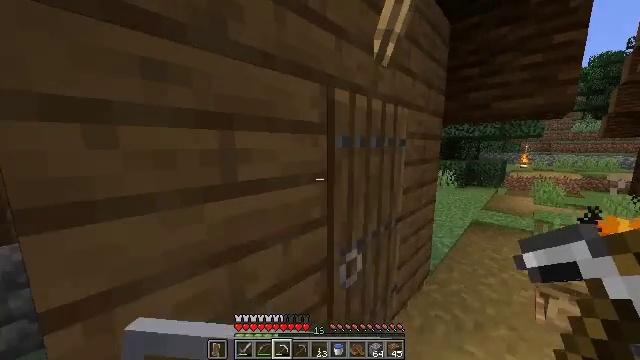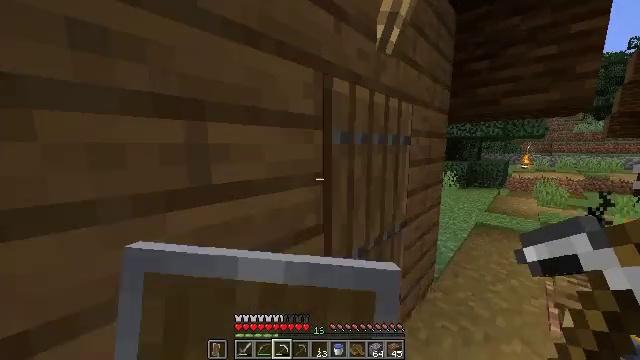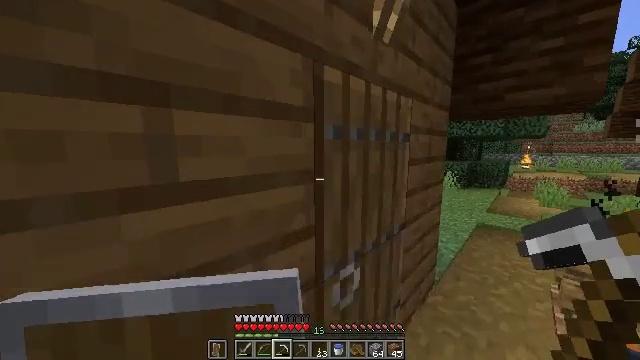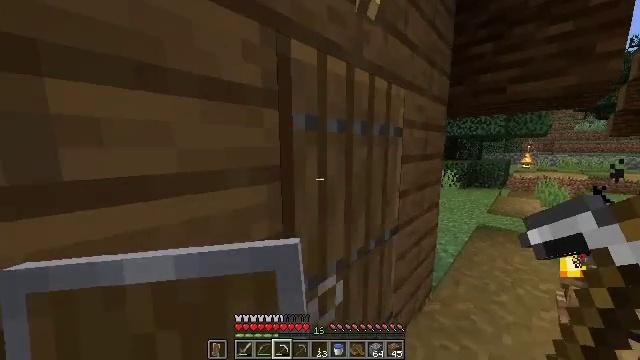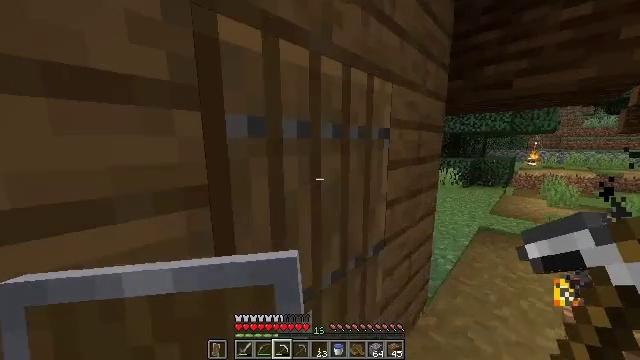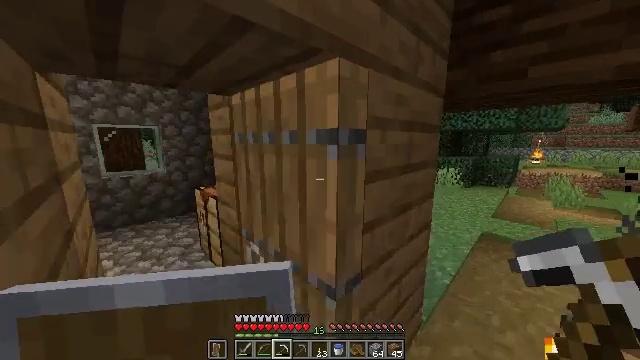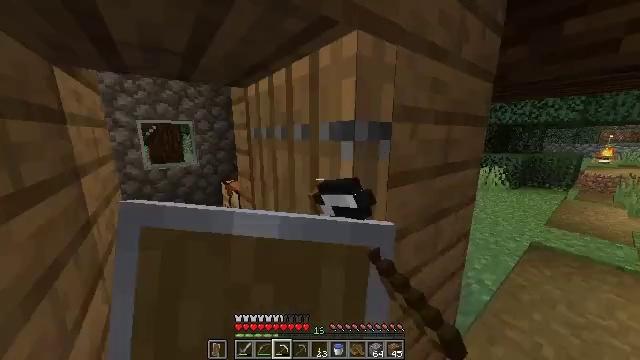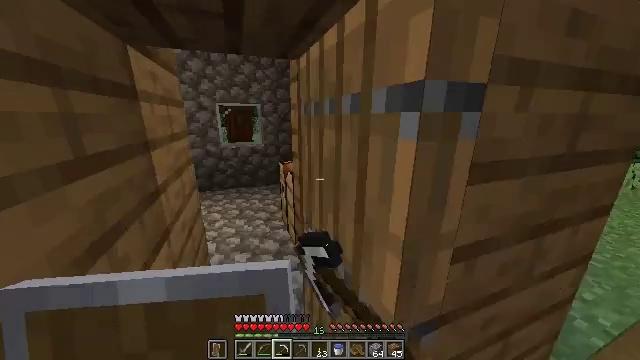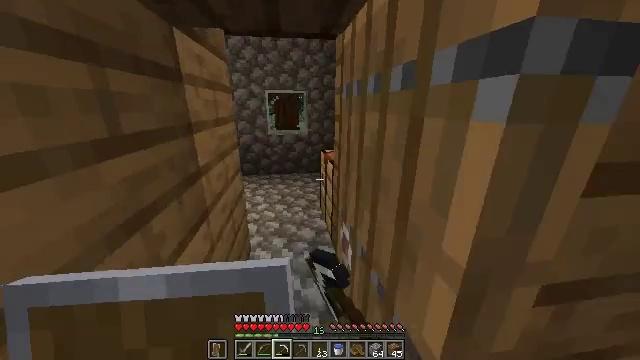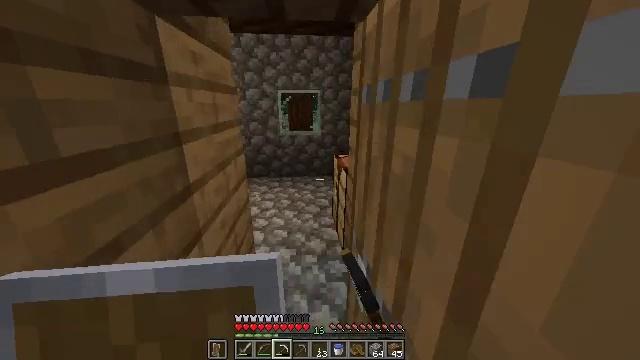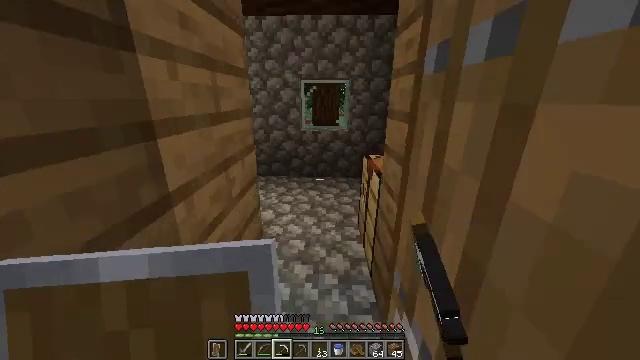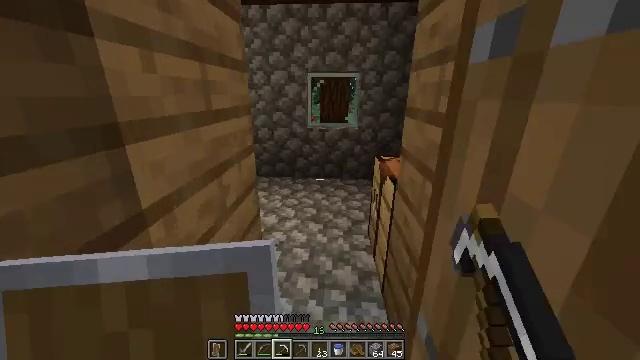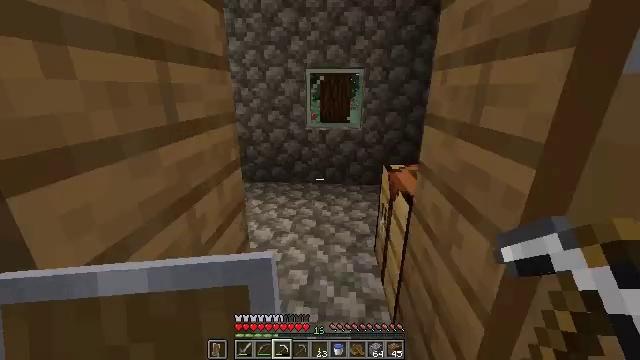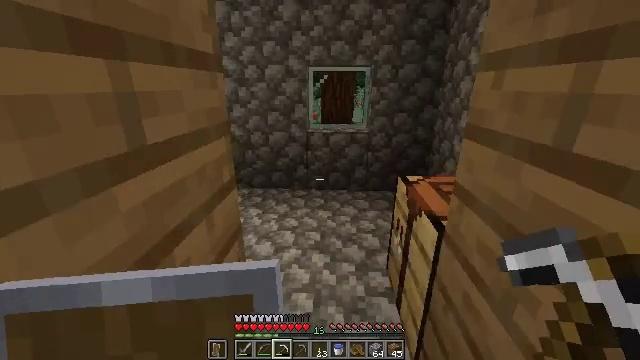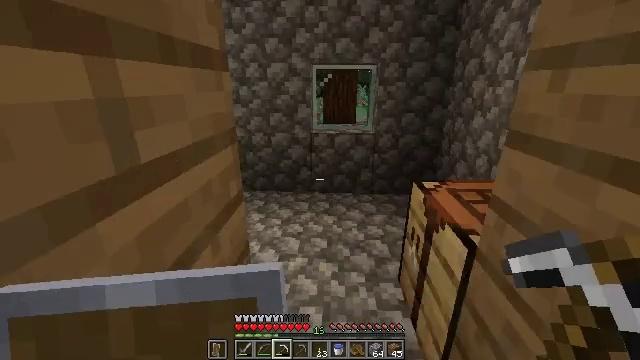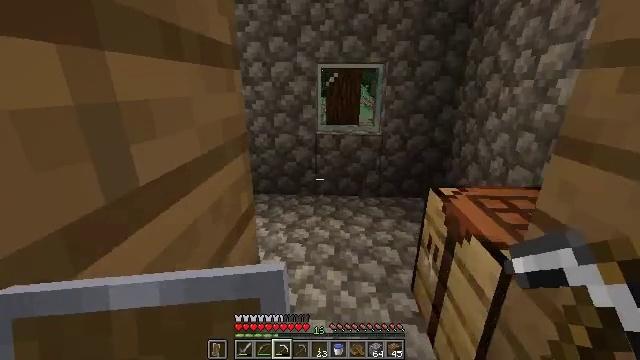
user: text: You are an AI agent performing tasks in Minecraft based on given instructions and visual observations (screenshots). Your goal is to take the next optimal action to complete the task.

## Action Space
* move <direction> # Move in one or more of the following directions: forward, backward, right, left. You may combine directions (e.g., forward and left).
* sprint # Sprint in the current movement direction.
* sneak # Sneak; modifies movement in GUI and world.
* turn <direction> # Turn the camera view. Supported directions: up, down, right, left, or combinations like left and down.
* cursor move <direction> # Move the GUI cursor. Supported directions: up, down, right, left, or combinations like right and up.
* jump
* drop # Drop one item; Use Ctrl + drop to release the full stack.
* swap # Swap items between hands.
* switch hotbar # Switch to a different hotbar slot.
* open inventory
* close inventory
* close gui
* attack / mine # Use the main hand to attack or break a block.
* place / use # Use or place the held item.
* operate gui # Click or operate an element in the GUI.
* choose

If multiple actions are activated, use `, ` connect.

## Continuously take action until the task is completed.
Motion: motion action
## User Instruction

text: craft item air
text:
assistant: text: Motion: move forward and move right, use / place
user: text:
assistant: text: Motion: move forward and move right
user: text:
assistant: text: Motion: move forward and move right
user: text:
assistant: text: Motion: move forward and move right
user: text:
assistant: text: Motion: move forward, use / place
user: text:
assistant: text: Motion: move forward, turn left and down, use / place
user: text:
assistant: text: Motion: move forward, turn left and down
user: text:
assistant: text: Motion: move forward, turn left and down
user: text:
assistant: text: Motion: move forward, turn left
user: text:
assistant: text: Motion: move forward, turn left
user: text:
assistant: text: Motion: move forward, turn left
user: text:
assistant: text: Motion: move forward
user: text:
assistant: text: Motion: move forward and move left
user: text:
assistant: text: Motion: move forward and move left
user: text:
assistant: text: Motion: move forward
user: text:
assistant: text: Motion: move forward, turn left
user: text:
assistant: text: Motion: move forward, turn left
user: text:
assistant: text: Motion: move forward
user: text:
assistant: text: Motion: move forward and move right
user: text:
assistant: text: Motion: move forward and move right
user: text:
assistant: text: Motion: move forward, turn left and down
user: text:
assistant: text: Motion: move forward, turn left
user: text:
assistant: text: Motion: move forward, turn left and up
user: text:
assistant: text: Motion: move forward and move right
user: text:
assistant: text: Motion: move forward and move right, turn left
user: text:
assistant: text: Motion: move forward and move right, turn left and up
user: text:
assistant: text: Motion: move forward and move right, turn left
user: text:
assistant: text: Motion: move forward, turn left
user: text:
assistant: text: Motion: move forward
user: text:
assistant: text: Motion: move forward and move right